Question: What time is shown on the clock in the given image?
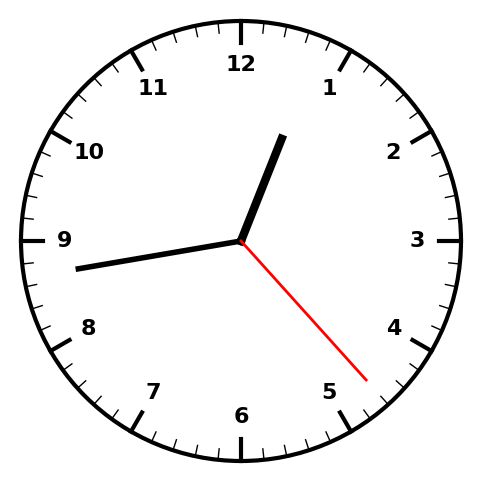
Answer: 12:43:23